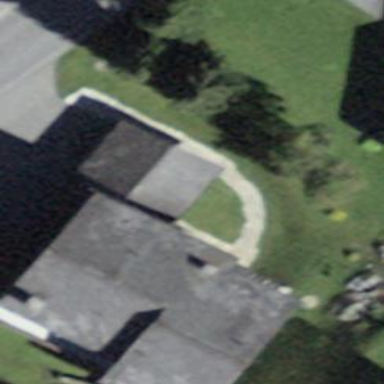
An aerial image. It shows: Building with tiled roof.